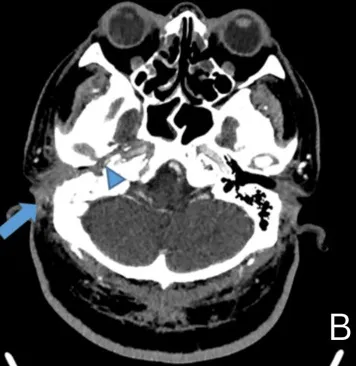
(b) Axial contrast-enhanced CT image in the soft tissue window shows smooth diffuse mucosal thickening and enhancement of the cartilaginous and osseous segments of the right external auditory canal (arrow) with enhancing soft tissue mass within the right temporomandibular joint (arrowhead).
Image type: radiology (ct)